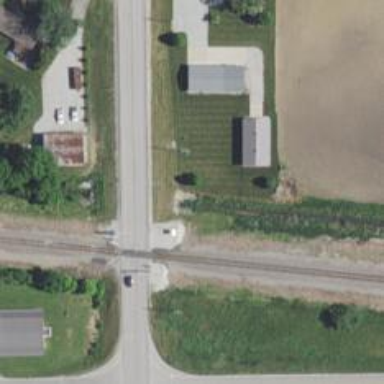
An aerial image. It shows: Level crossing along the railway.